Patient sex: F
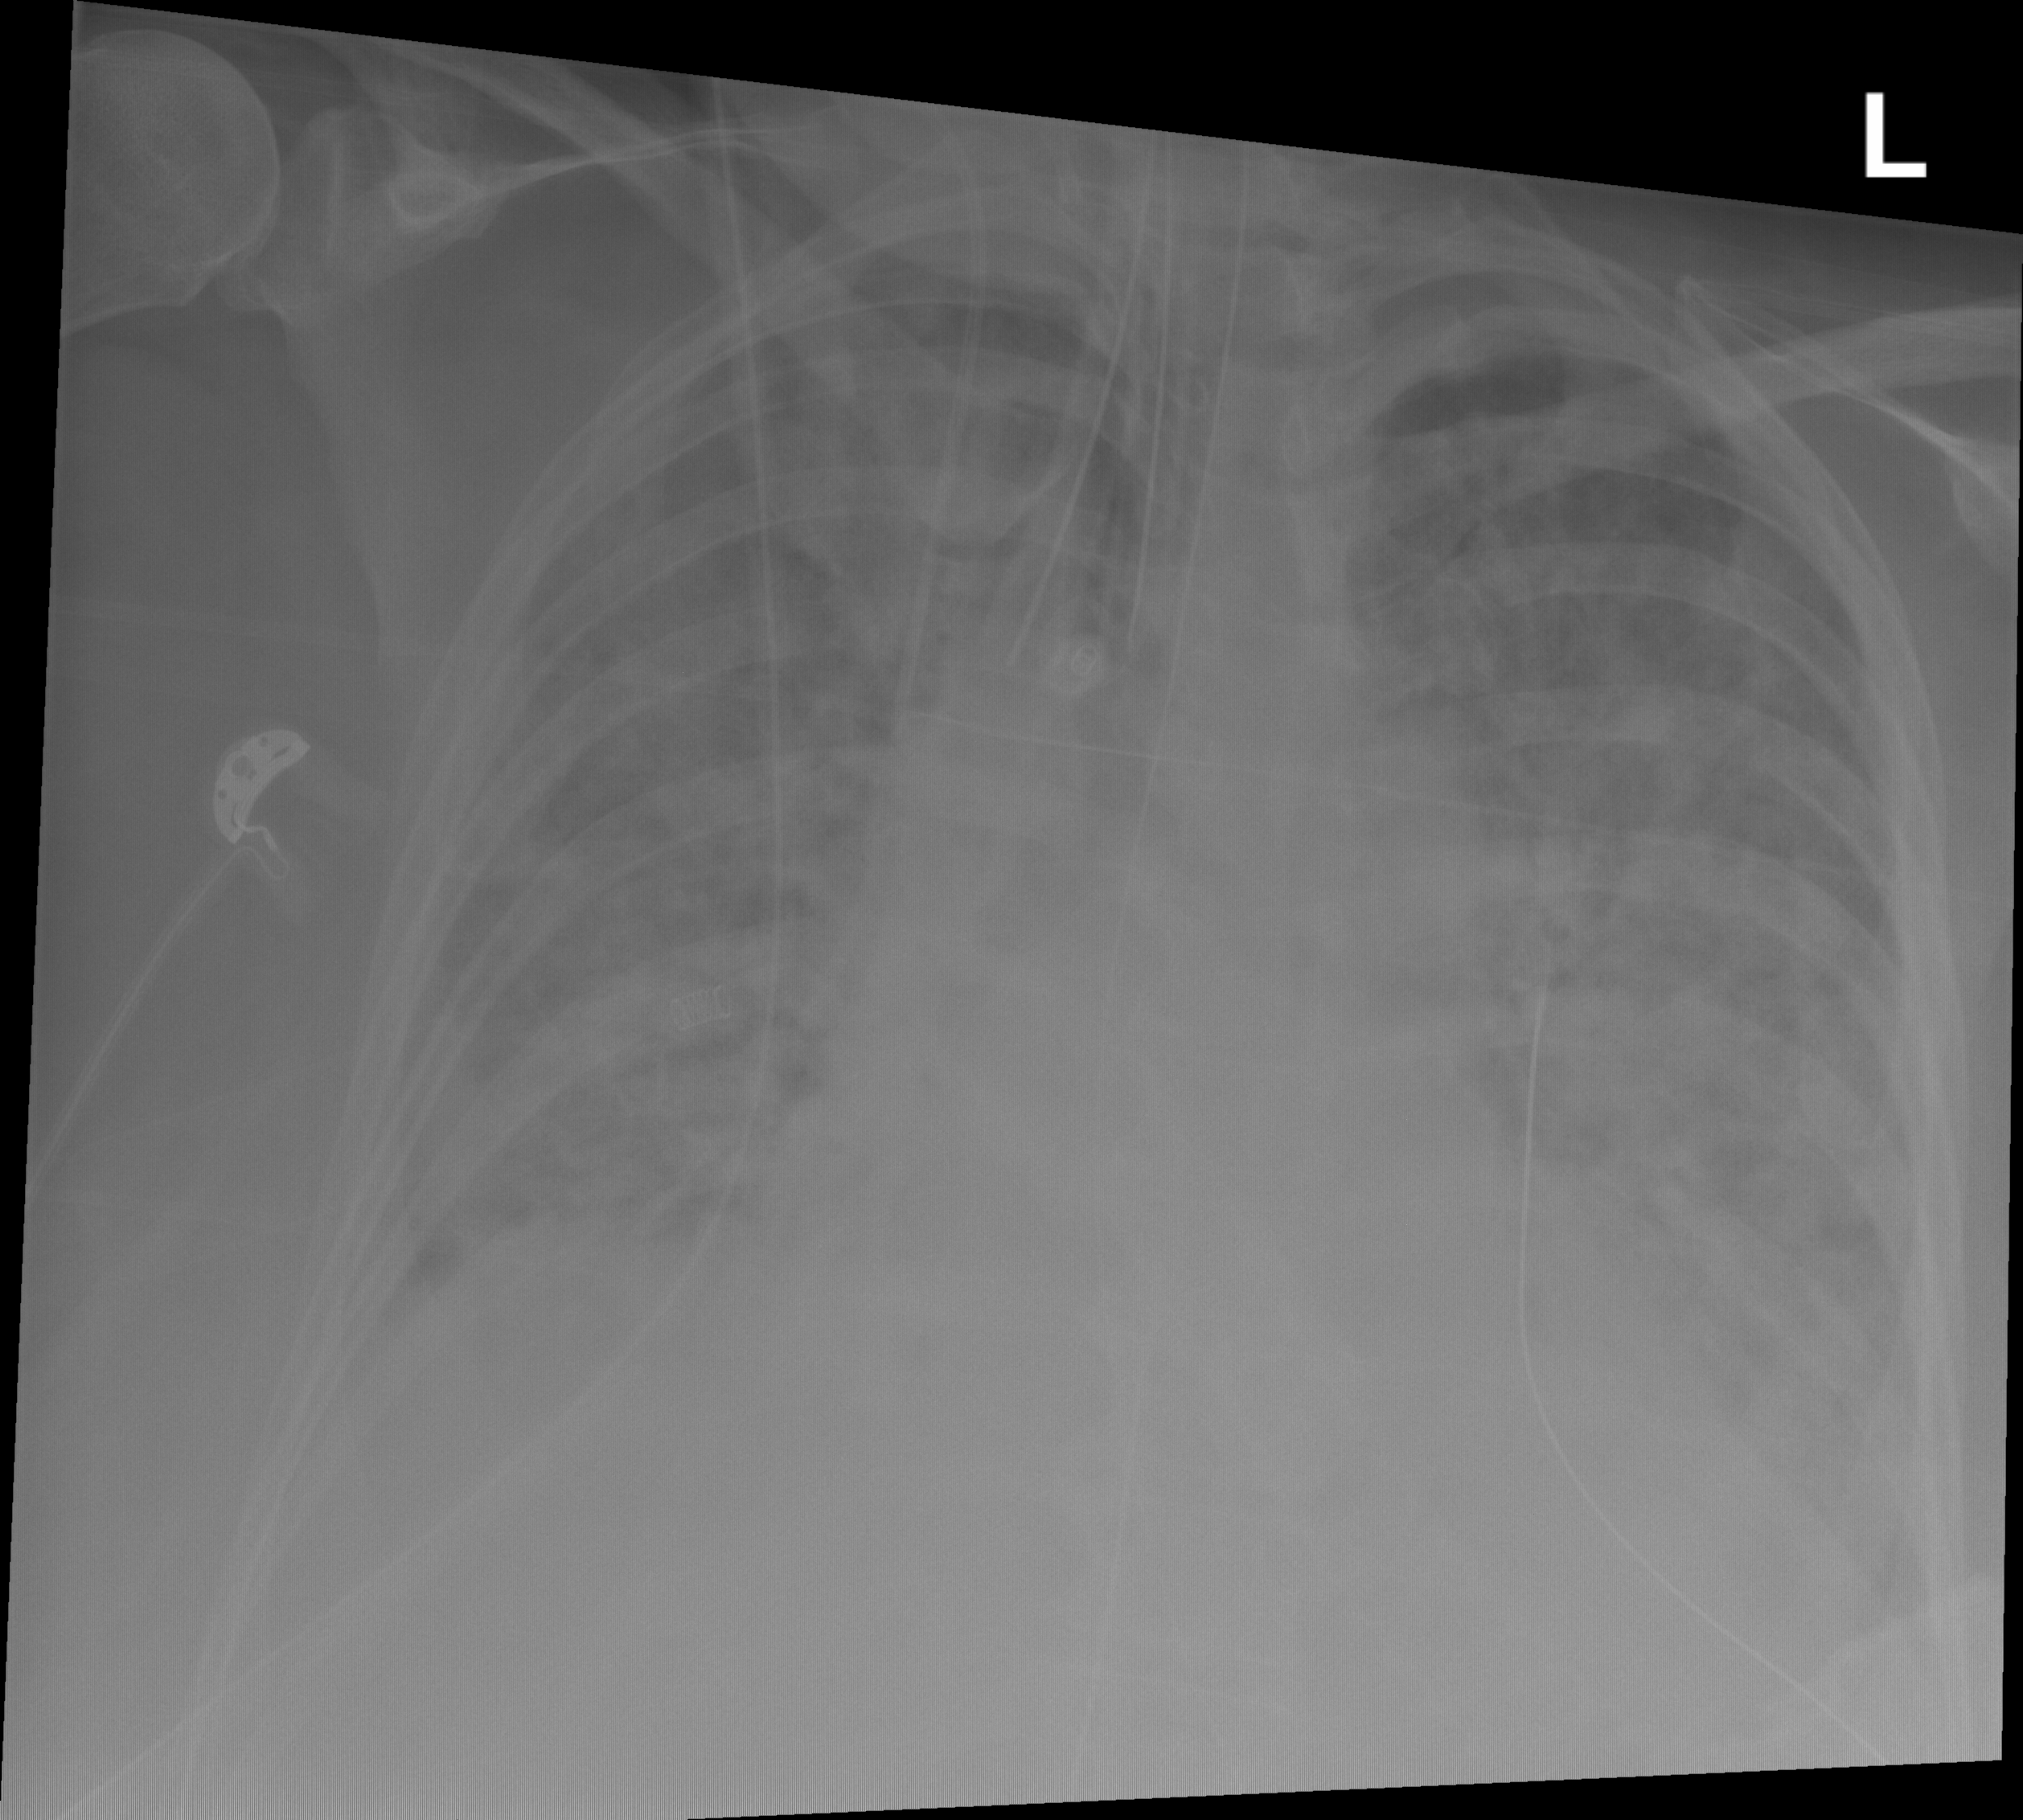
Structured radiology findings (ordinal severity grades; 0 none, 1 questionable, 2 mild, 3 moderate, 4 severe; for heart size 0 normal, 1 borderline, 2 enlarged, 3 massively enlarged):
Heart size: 0
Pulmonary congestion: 0
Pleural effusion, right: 2
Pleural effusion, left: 2
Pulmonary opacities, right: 3
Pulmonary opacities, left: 3
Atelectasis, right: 0
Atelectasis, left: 0